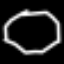
Label: octagon